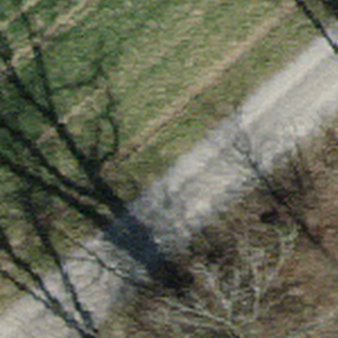
Label: other